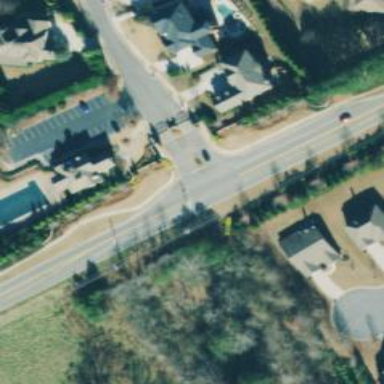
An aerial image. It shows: Asphalt footway with unmarked crossing.